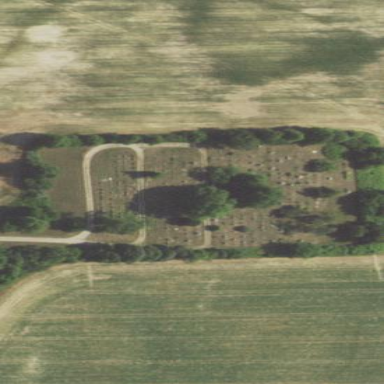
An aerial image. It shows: Cemetery.